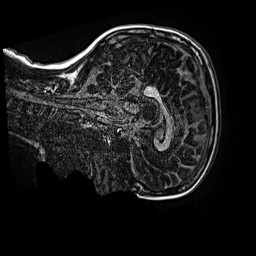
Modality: MP2RAGE
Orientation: sagittal
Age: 9
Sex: female
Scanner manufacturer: siemens
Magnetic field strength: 3 T
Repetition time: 4 s
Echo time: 0.00299 s